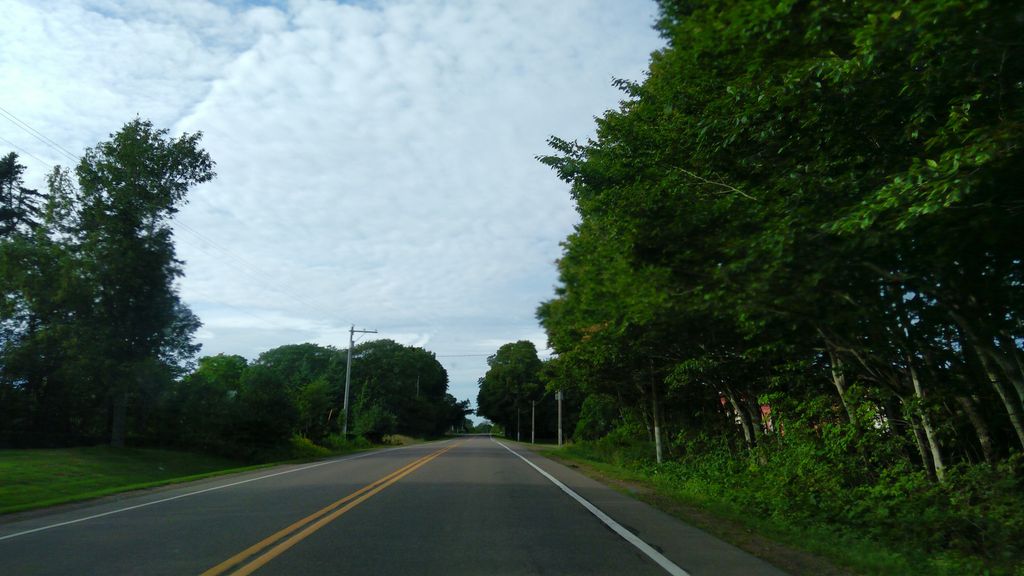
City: charlottetown